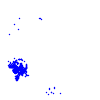
Particle: electron